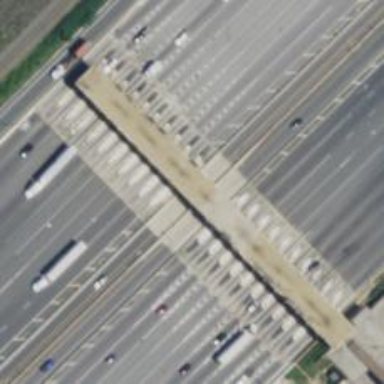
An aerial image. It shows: Toll gantry on the road.